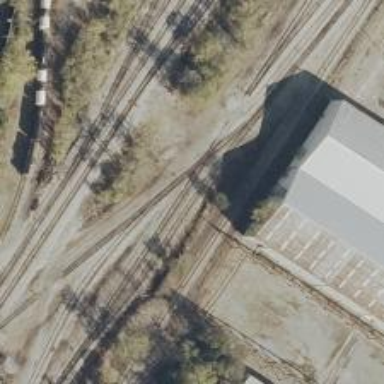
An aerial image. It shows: Railway yard used for servicing trains.